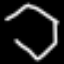
Label: octagon